Question: I have window with 3 circles, they are rotating simultaneously. Everything is good until a Add text to the circles, then the rotation starts to lagging.

How can i optimize drawing on canvas ?
This is my code:
'''
@Override
protected void onDraw(final Canvas canvas) {
if (mPaint == null) {
mPaint = new Paint();
mPaint.setTextSize(20f);
}
drawUpperCircle(canvas);
drawBottomCircle(canvas);
drawMainCircle(canvas);
try {
Thread.sleep(1, 1);
invalidate();
mRotation += 0.9;
} catch (InterruptedException e) {
// TODO Auto-generated catch block
e.printStackTrace();
}
super.onDraw(canvas);
}
private void drawUpperCircle(Canvas canvas) {
canvas.save();
canvas.rotate(mRotation, 0, mUpperCircleCentr);
mPaint.setColor(Color.CYAN);
canvas.drawCircle(0, mUpperCircleCentr, mUpperCirclRadius, mPaint);
mPaint.setColor(Color.BLACK);
for (int i = 0; i < SEG_COUNT; i++) {
canvas.rotate(SEG_IN_GRAD, 0, mUpperCircleCentr);
canvas.drawLine(0, mUpperCircleCentr, mUpperCirclRadius, mUpperCircleCentr, mPaint);
// canvas.drawText("my text" + String.valueOf(i), mUpperCirclRadius * 2 / 3, mUpperCircleCentr - 4, mPaint);
}
canvas.restore();
}
private void drawBottomCircle(Canvas canvas) {
canvas.save();
canvas.rotate(mRotation, 0, mBottomCircleCentr);
mPaint.setColor(Color.RED);
canvas.drawCircle(0, mBottomCircleCentr, mBottomCirclRadius, mPaint);
mPaint.setColor(Color.BLACK);
for (int i = 0; i < SEG_COUNT; i++) {
canvas.rotate(SEG_IN_GRAD, 0, mBottomCircleCentr);
canvas.drawLine(0, mBottomCircleCentr, mBottomCirclRadius, mBottomCircleCentr, mPaint);
// canvas.drawText("my text" + String.valueOf(i), mBottomCirclRadius * 2 / 3, mBottomCircleCentr - 4, mPaint);
}
canvas.restore();
}
private void drawMainCircle(Canvas canvas) {
canvas.save();
canvas.rotate(mRotation, 0, mMainCircleCentr);
mPaint.setColor(Color.argb(100, 100, 100, 100));
canvas.drawCircle(0, mMainCircleCentr, mMainCirclRadius, mPaint);
mPaint.setColor(Color.BLACK);
for (int i = 0; i < SEG_COUNT; i++) {
canvas.rotate(SEG_IN_GRAD, 0, mMainCircleCentr);
canvas.drawLine(0, mMainCircleCentr, mMainCirclRadius, mMainCircleCentr, mPaint);
canvas.drawText("my text" + String.valueOf(i), mMainCirclRadius * 2 / 3, mMainCircleCentr - 4, mPaint);
}
canvas.restore();
}
'''
To improve performance and remove drawing from UI thread I have Used Double Buffering With 'SurfaceView' and implement @Morgans optimizations. That is how it realized.
'''
public class DrawView extends SurfaceView implements SurfaceHolder.Callback {
...............................................................
public DrawView(Context context, AttributeSet attrs) {
super(context, attrs);
getHolder().addCallback(this);
}
@Override
public boolean onTouchEvent(MotionEvent event) {
float currentX = event.getX();
float currentY = event.getY();
float deltaX, deltaY;
switch (event.getAction()) {
case MotionEvent.ACTION_MOVE:
// Modify rotational angles according to movement
deltaX = currentX - previousX;
deltaY = currentY - previousY;
mDrawThread.mRotation += deltaY * 180 / getHeight();
}
// Save current x, y
previousX = currentX;
previousY = currentY;
return true; // Event handled
}
@Override
public void surfaceChanged(SurfaceHolder surfaceHolder, int format, int width, int height) {
}
@Override
public void surfaceCreated(SurfaceHolder surfaceHolder) {
mDrawThread = new DrawThread(getHolder(), this);
mDrawThread.setRunning(true);
mDrawThread.start();
}
@Override
public void surfaceDestroyed(SurfaceHolder surfaceHolder) {
boolean retry = true;
mDrawThread.setRunning(false);
while (retry) {
try {
mDrawThread.join();
retry = false;
} catch (InterruptedException e) {
e.printStackTrace();
}
}
}
}
'''
And the main work is done in the
'''
public class DrawThread extends Thread {
private ArrayList<Path> mMainCirclePaths = new ArrayList<Path>(SEG_COUNT);
private ArrayList<Path> mUpperCirclePaths = new ArrayList<Path>(SEG_COUNT);
private ArrayList<Path> mCenterCirclePaths = new ArrayList<Path>(SEG_COUNT);
private ArrayList<Path> mBottomCirclePaths = new ArrayList<Path>(SEG_COUNT);
private boolean mRun = false;
private SurfaceHolder mSurfaceHolder;
private DrawView mDrawView;
private Paint mPaint;
private CirclesModel mCirclesModel;
public float mRotation = 0;
public DrawThread(SurfaceHolder surfaceHolder, DrawView drawView) {
mSurfaceHolder = surfaceHolder;
mDrawView = drawView;
mCirclesModel = new CirclesModel(mDrawView.getHeight());
mPaint = new Paint(Paint.ANTI_ALIAS_FLAG);
mPaint.setTextSize(18f);
initPaths();
}
public void setRunning(boolean b) {
mRun = b;
}
@Override
public void run() {
while (mRun) {
Canvas canvas = null;
try {
canvas = mSurfaceHolder.lockCanvas(null);
synchronized (mSurfaceHolder) {
drawMainCircle(canvas);
mPaint.setColor(Color.WHITE);
canvas.drawCircle(mCirclesModel.mMainCircleCentr[CirclesModel.X], mCirclesModel.mMainCircleCentr[CirclesModel.Y],
mCirclesModel.mSmallCirclesRadius, mPaint);
drawCenterCircle(canvas);
drawUpperCircle(canvas);
drawBottomCircle(canvas);
//mRotation += 0.5f;
}
} finally {
if (canvas != null) {
mSurfaceHolder.unlockCanvasAndPost(canvas);
}
}
}
}
private void drawMainCircle(Canvas canvas) {
canvas.save();
canvas.rotate(mRotation, mCirclesModel.mMainCircleCentr[CirclesModel.X], mCirclesModel.mMainCircleCentr[CirclesModel.Y]);
float rot = mRotation;
mPaint.setColor(Color.LTGRAY/* argb(100, 255, 255, 255) */);
canvas.drawCircle(mCirclesModel.mMainCircleCentr[CirclesModel.X], mCirclesModel.mMainCircleCentr[CirclesModel.Y],
mCirclesModel.mBigCirclesRadius, mPaint);
mPaint.setColor(Color.BLACK);
for (int i = 0; i < SEG_COUNT; i++) {
canvas.rotate(SEG_IN_GRAD, mCirclesModel.mMainCircleCentr[CirclesModel.X], mCirclesModel.mMainCircleCentr[CirclesModel.Y]);
rot += SEG_IN_GRAD;
float absRot = Math.abs(rot % 360);
if (absRot > mCirclesModel.mMainCircleSegment[0] && absRot < mCirclesModel.mMainCircleSegment[1]) {
continue;
}
canvas.drawLine(mCirclesModel.mMainCircleCentr[CirclesModel.X], mCirclesModel.mMainCircleCentr[CirclesModel.Y],
mCirclesModel.mBigCirclesRadius, mCirclesModel.mMainCircleCentr[CirclesModel.Y], mPaint);
canvas.drawPath(mMainCirclePaths.get(i), mPaint);
// canvas.drawText("my text" + String.valueOf(i),
// mMainCirclRadius * 2 / 3, mMainCircleCentr - 4, mPaint);
}
canvas.restore();
}
.................................................................
}
'''
Double Buffering is implemented in the two lines of code
'canvas = mSurfaceHolder.lockCanvas(null);' here I take from surface view canvas in which i will draw next frame.
'mSurfaceHolder.unlockCanvasAndPost(canvas);' here I am overlaping current image on SurfaceView with new canwas, this is the moment where image changes. Be aware if you have transparent elements then the previous image will be still visible, Image is not replaced, but overlaped.
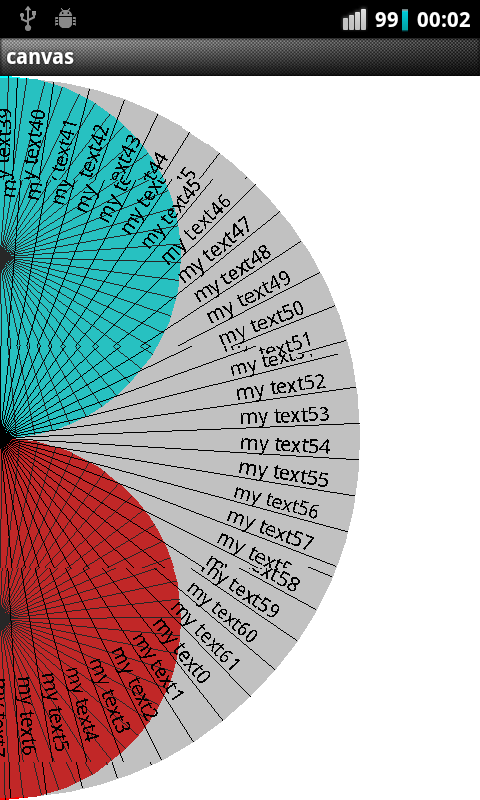
Answer: Below is a version of your code that contains a few optimizations.
First, I try not to draw the lines and text that currently offscreen. I do this by tracking the rotation angle, and skipping the drawing for net rotations between 90 and 270 degrees. On my 2.3 simulator this improved performance overall by 25%.
Second, I "cache" the strings I am going to draw by initializing an array ('ArrayList<Path>') with one 'Path' for each string I need to draw. I do this in the same place you were one-time initializing the 'mPaint'. Then I draw the strings using canvas.drawPath(...). On my 2.3 simulator this improved performance by another 33%. The net effect was to about double the rotation speed. Also, it stopped the text from "wiggling around".
A few other notes:
I removed the 'Thread.sleep(1,1)'. Not sure exactly what you were trying to accomplish with that.
I changed rotation delta to 1.0 from 0.9. Not sure why you were using 0.9. Note that if you change to back, my "log time it takes to rotate 10 degrees" will not quite work since 'mRotation % 10' may seldom be 0.
On a 4.1 simulator, the rotation was generally much faster (about 4x) than on my 2.3 simulator. And a 4.1 device was faster yet.
'''
public class AnimView extends View {
Paint mPaint;
ArrayList<Path> mTextPaths;
float mRotation = 0f;
float mUpperCircleCentr = 150f;
float mUpperCirclRadius = 150f;
private static final int SEG_COUNT = 60;
private static final float SEG_IN_GRAD = 360.0f / SEG_COUNT;
float mBottomCircleCentr = 450f;
float mBottomCirclRadius = 150f;
float mMainCircleCentr = 300f;
float mMainCirclRadius = 300f;
long mLastMillis = 0L;
// ctors removed
@Override
protected void onDraw(final Canvas canvas) {
super.onDraw(canvas);
if (mPaint == null) {
mPaint = new Paint();
mPaint.setTextSize(20f);
// init text paths
mTextPaths = new ArrayList<Path>(SEG_COUNT);
for (int i = 0; i < SEG_COUNT; i++) {
Path path = new Path();
String s = "my text" + String.valueOf(i);
mPaint.getTextPath(s, 0, s.length(), mMainCirclRadius * 2 / 3, mMainCircleCentr - 4, path);
path.close(); // not required on 2.2/2.3 devices
mTextPaths.add(path);
}
}
if (mLastMillis == 0L) {
mLastMillis = System.currentTimeMillis();
}
drawUpperCircle(canvas);
drawBottomCircle(canvas);
drawMainCircle(canvas);
invalidate();
if (((int) mRotation) % 10 == 0) {
long millis = System.currentTimeMillis();
Log.w("AnimateCanvas", "OnDraw called with mRotation == " + mRotation);
Log.w("AnimateCanvas", "Last 10 degrees took millis: " + (millis - mLastMillis));
mLastMillis = millis;
}
}
private void drawUpperCircle(Canvas canvas) {
canvas.save();
canvas.rotate(mRotation, 0, mUpperCircleCentr);
float rot = mRotation;
mPaint.setColor(Color.CYAN);
canvas.drawCircle(0, mUpperCircleCentr, mUpperCirclRadius, mPaint);
mPaint.setColor(Color.BLACK);
for (int i = 0; i < SEG_COUNT; i++) {
canvas.rotate(SEG_IN_GRAD, 0, mUpperCircleCentr);
rot += SEG_IN_GRAD;
if (rot % 360 > 90 && rot % 360 < 270)
continue;
canvas.drawLine(0, mUpperCircleCentr, mUpperCirclRadius, mUpperCircleCentr, mPaint);
}
canvas.restore();
}
private void drawBottomCircle(Canvas canvas) {
canvas.save();
canvas.rotate(mRotation, 0, mBottomCircleCentr);
float rot = mRotation;
mPaint.setColor(Color.RED);
canvas.drawCircle(0, mBottomCircleCentr, mBottomCirclRadius, mPaint);
mPaint.setColor(Color.BLACK);
for (int i = 0; i < SEG_COUNT; i++) {
canvas.rotate(SEG_IN_GRAD, 0, mBottomCircleCentr);
rot += SEG_IN_GRAD;
if (rot % 360 > 90 && rot % 360 < 270)
continue;
canvas.drawLine(0, mBottomCircleCentr, mBottomCirclRadius, mBottomCircleCentr, mPaint);
}
canvas.restore();
}
private void drawMainCircle(Canvas canvas) {
canvas.save();
canvas.rotate(mRotation, 0, mMainCircleCentr);
float rot = mRotation;
mPaint.setColor(Color.argb(100, 100, 100, 100));
canvas.drawCircle(0, mMainCircleCentr, mMainCirclRadius, mPaint);
mPaint.setColor(Color.BLACK);
for (int i = 0; i < SEG_COUNT; i++) {
canvas.rotate(SEG_IN_GRAD, 0, mMainCircleCentr);
rot += SEG_IN_GRAD;
if (rot % 360 > 90 && rot % 360 < 270)
continue;
canvas.drawLine(0, mMainCircleCentr, mMainCirclRadius, mMainCircleCentr, mPaint);
canvas.drawPath(mTextPaths.get(i), mPaint);
// canvas.drawText("my text" + String.valueOf(i), mMainCirclRadius * 2 / 3, mMainCircleCentr - 4, mPaint);
}
canvas.restore();
}
}
'''